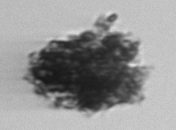
Label: detritus